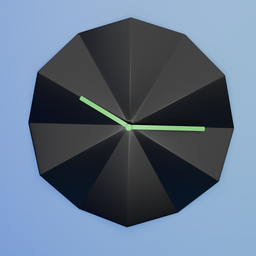
Label: appliances